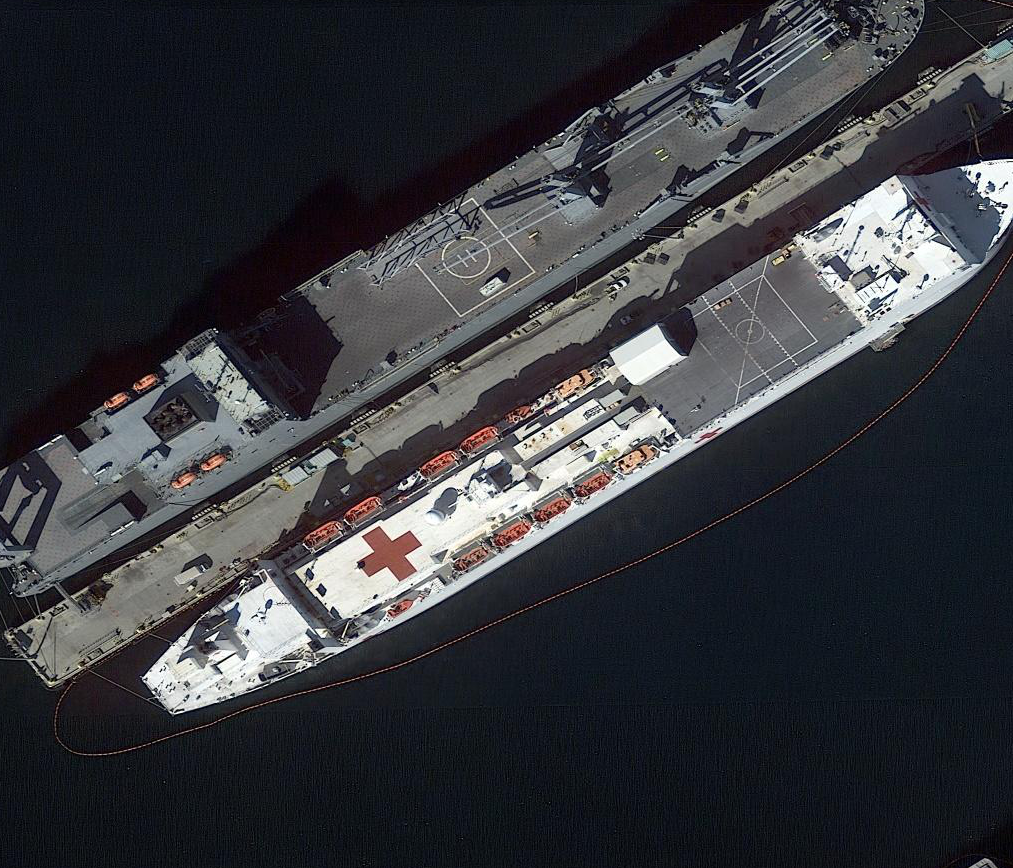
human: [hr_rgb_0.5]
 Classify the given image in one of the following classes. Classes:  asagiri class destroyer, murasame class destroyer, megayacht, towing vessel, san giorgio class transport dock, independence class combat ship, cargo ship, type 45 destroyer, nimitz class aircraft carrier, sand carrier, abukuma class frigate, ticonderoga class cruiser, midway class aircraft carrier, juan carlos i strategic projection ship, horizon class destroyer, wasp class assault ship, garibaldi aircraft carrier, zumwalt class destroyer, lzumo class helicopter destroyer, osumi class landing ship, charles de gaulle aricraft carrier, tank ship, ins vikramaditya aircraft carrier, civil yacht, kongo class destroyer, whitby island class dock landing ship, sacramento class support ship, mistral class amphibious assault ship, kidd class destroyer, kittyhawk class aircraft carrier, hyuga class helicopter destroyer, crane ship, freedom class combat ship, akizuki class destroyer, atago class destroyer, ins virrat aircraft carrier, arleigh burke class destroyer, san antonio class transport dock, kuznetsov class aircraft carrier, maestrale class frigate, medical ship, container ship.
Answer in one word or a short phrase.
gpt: Medical ship